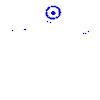
Particle: proton